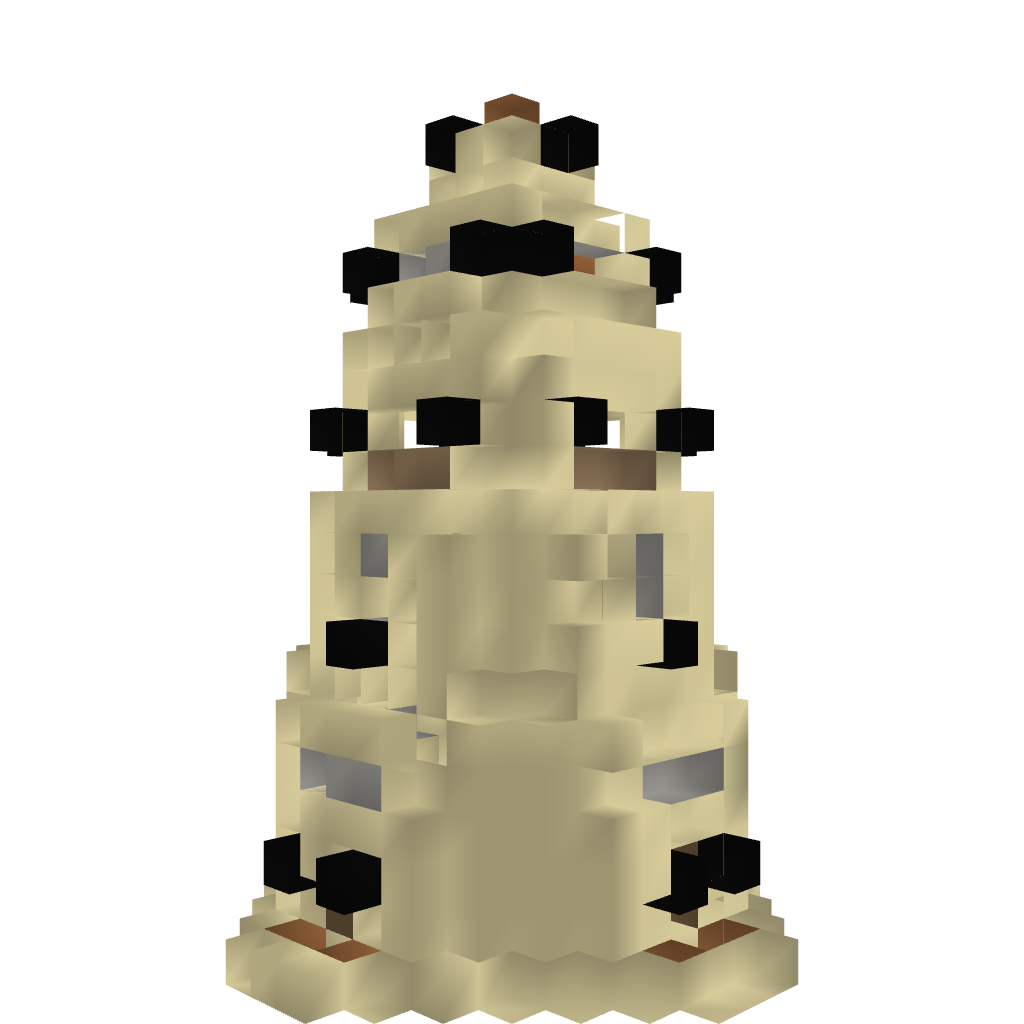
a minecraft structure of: Sandstone Watchtower